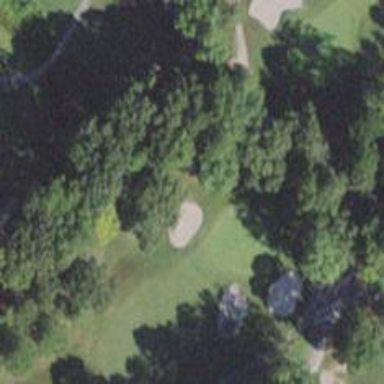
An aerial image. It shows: View of golf hole.